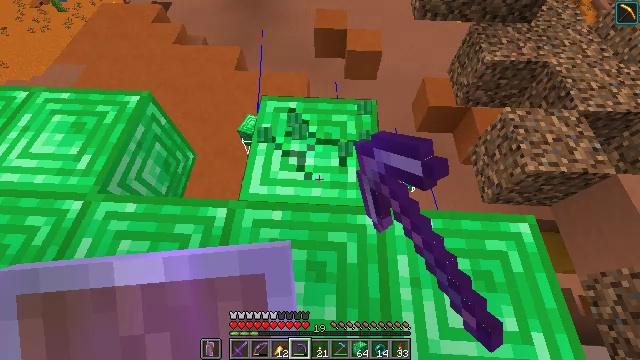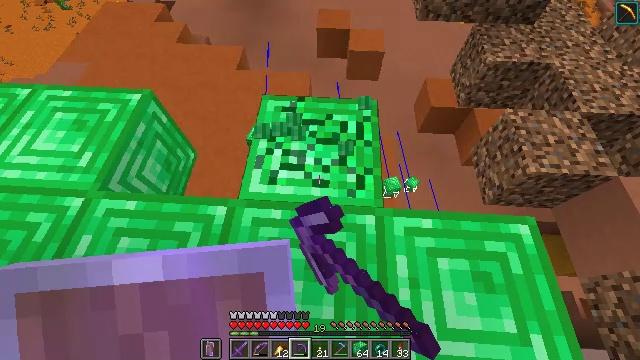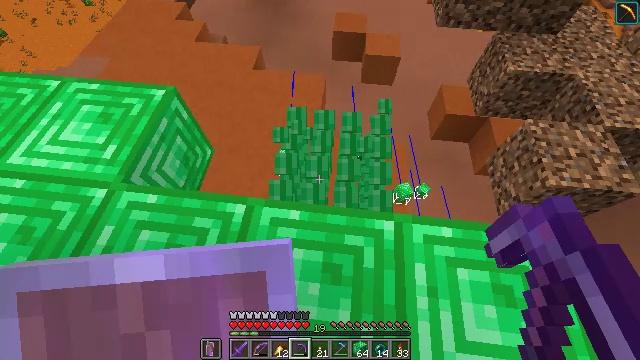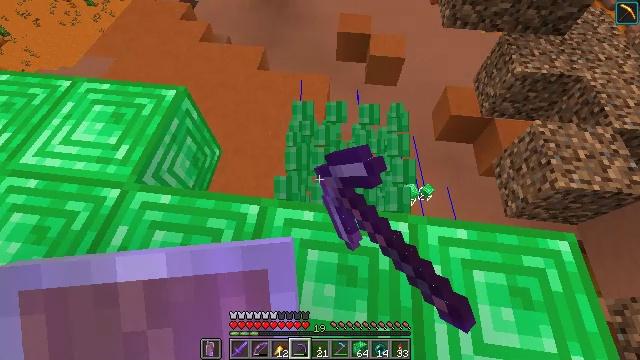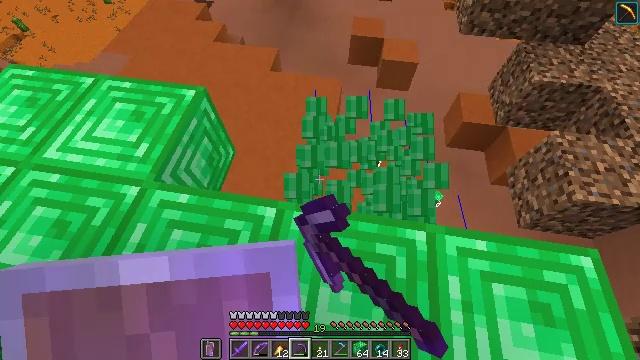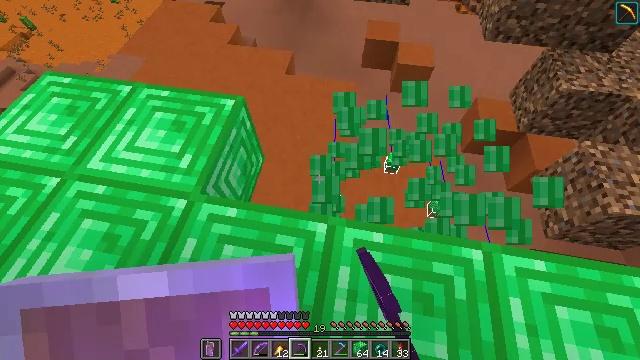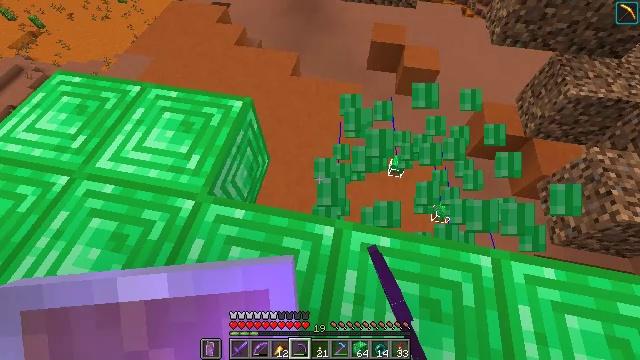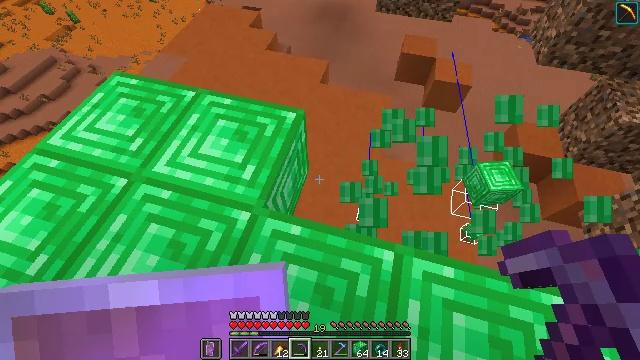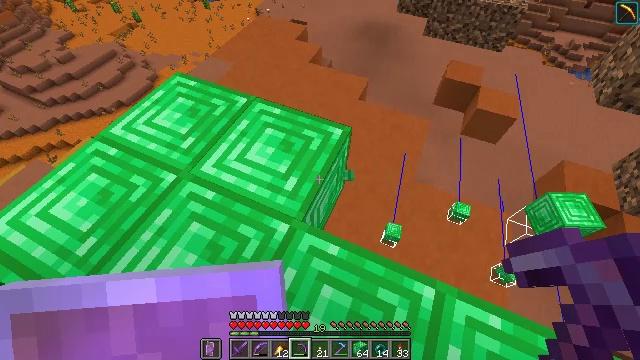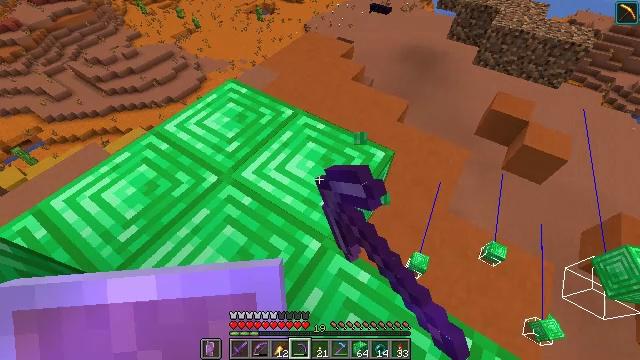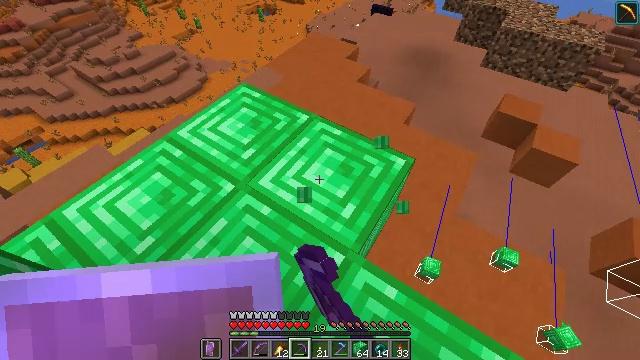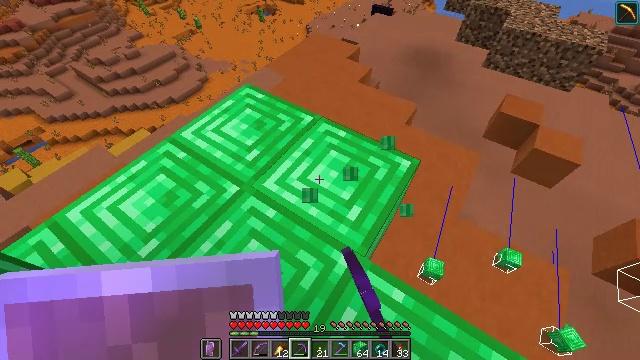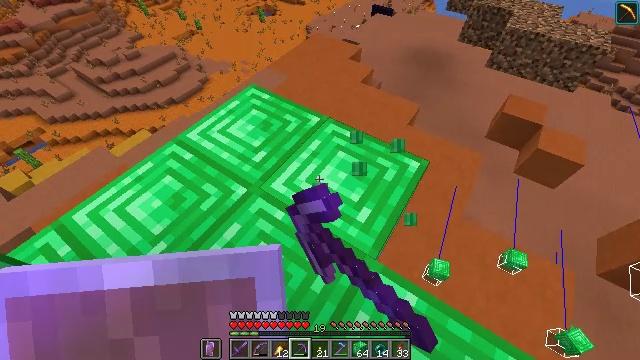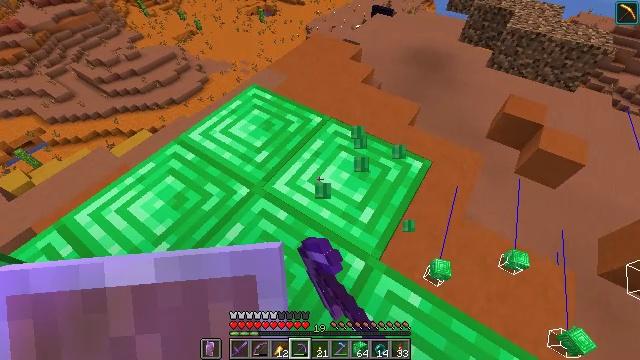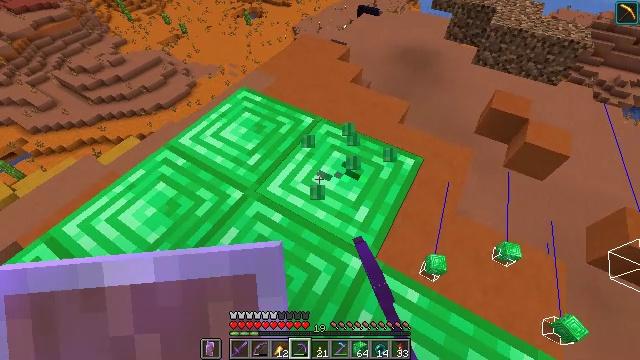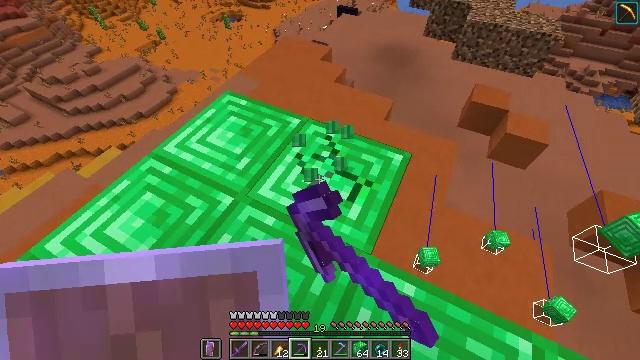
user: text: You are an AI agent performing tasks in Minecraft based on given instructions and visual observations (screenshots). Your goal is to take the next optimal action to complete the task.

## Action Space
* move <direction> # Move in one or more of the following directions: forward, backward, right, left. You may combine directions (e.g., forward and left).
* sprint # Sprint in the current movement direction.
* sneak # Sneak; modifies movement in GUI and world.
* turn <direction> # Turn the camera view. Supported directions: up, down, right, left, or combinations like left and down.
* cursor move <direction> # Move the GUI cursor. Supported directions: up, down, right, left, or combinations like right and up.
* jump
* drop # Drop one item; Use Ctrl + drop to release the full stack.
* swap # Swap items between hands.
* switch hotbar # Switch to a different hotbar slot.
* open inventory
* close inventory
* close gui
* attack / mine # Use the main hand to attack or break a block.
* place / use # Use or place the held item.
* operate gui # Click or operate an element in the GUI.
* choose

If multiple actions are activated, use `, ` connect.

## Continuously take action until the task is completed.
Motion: motion action
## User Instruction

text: Gather the emerald block from a structure.
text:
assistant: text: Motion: attack / mine
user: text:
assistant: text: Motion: move left, turn left, attack / mine
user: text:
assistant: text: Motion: move left, attack / mine
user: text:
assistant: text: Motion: move left, turn left, attack / mine
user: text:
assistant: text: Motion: move left, attack / mine
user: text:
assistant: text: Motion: move left, turn left, attack / mine
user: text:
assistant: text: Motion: move left, turn left and up, attack / mine
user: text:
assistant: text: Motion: move left, turn left and up, attack / mine
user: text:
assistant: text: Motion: move left, turn left and up, attack / mine
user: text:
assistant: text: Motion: attack / mine
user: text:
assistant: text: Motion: attack / mine
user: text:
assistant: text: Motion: attack / mine
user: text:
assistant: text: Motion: attack / mine
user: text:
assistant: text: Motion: turn right, attack / mine
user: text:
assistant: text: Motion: turn right, attack / mine
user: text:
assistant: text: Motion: turn right, attack / mine
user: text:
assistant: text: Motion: attack / mine
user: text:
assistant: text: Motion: attack / mine
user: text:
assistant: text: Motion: attack / mine
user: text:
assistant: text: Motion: turn left, attack / mine
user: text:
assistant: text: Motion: turn left, attack / mine
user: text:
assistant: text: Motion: turn left, attack / mine
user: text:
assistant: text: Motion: turn left, attack / mine
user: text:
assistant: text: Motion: turn left and up, attack / mine
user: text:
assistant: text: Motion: turn left, attack / mine
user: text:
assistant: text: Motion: attack / mine
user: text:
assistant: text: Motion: attack / mine
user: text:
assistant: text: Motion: attack / mine
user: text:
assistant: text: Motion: attack / mine
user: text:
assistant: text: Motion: attack / mine